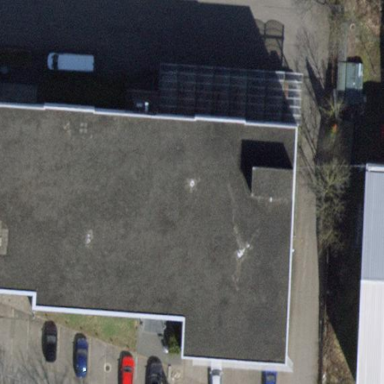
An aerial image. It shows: Commercial building.